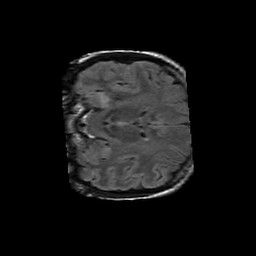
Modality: FLAIR
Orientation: coronal
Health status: ill
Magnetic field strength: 3 T